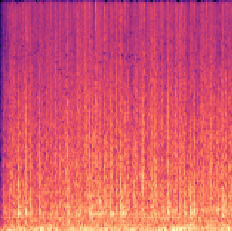
Sound class: Rain